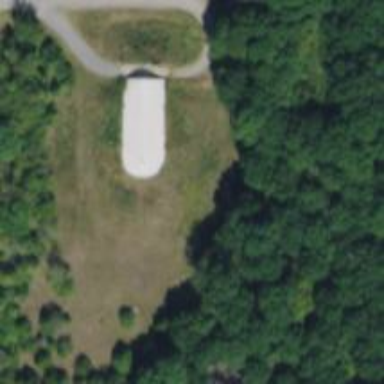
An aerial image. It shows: Military bunker for protection and defense.